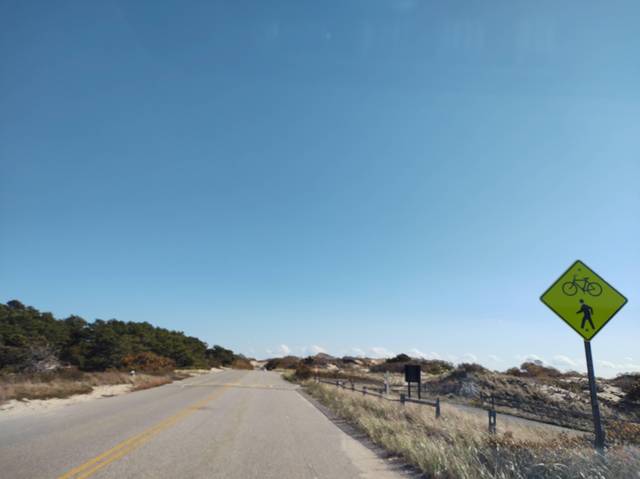
Region: United States
Coordinates: 42.042, -70.212